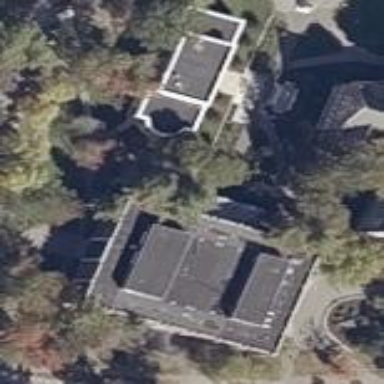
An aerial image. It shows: Library building.